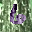
Label: 6